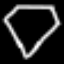
Label: diamond